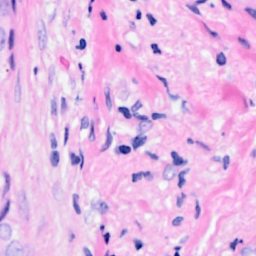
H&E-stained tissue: Breast